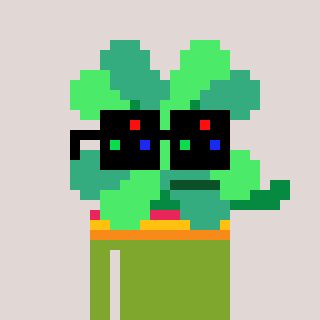
a pixel art character with square black sunglasses, a clover-shaped head and a slimegreen-colored body on a warm background